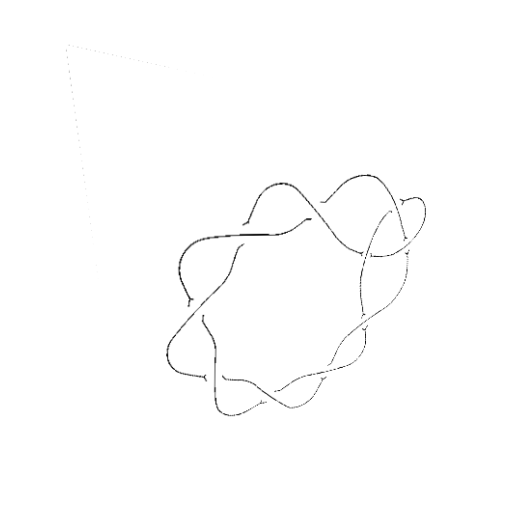
Crossing number: 10